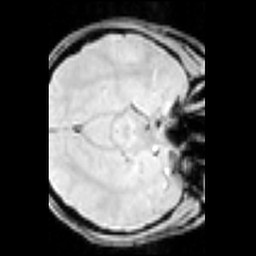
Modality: inplaneT1
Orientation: axial
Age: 25
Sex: male